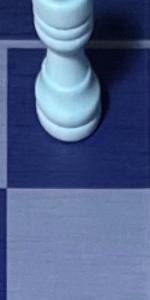
Label: Empty